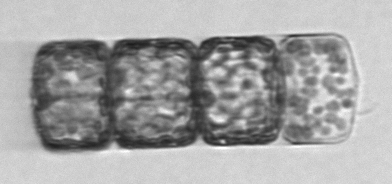
Label: Lauderia_annulata